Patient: sex F, age 63
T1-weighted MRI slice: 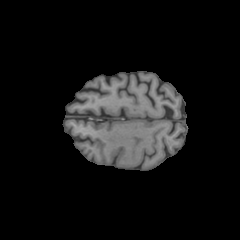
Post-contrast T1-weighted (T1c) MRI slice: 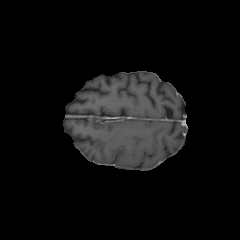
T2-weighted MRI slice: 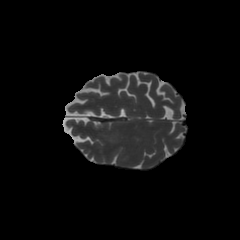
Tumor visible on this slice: no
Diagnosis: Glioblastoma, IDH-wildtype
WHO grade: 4